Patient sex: M
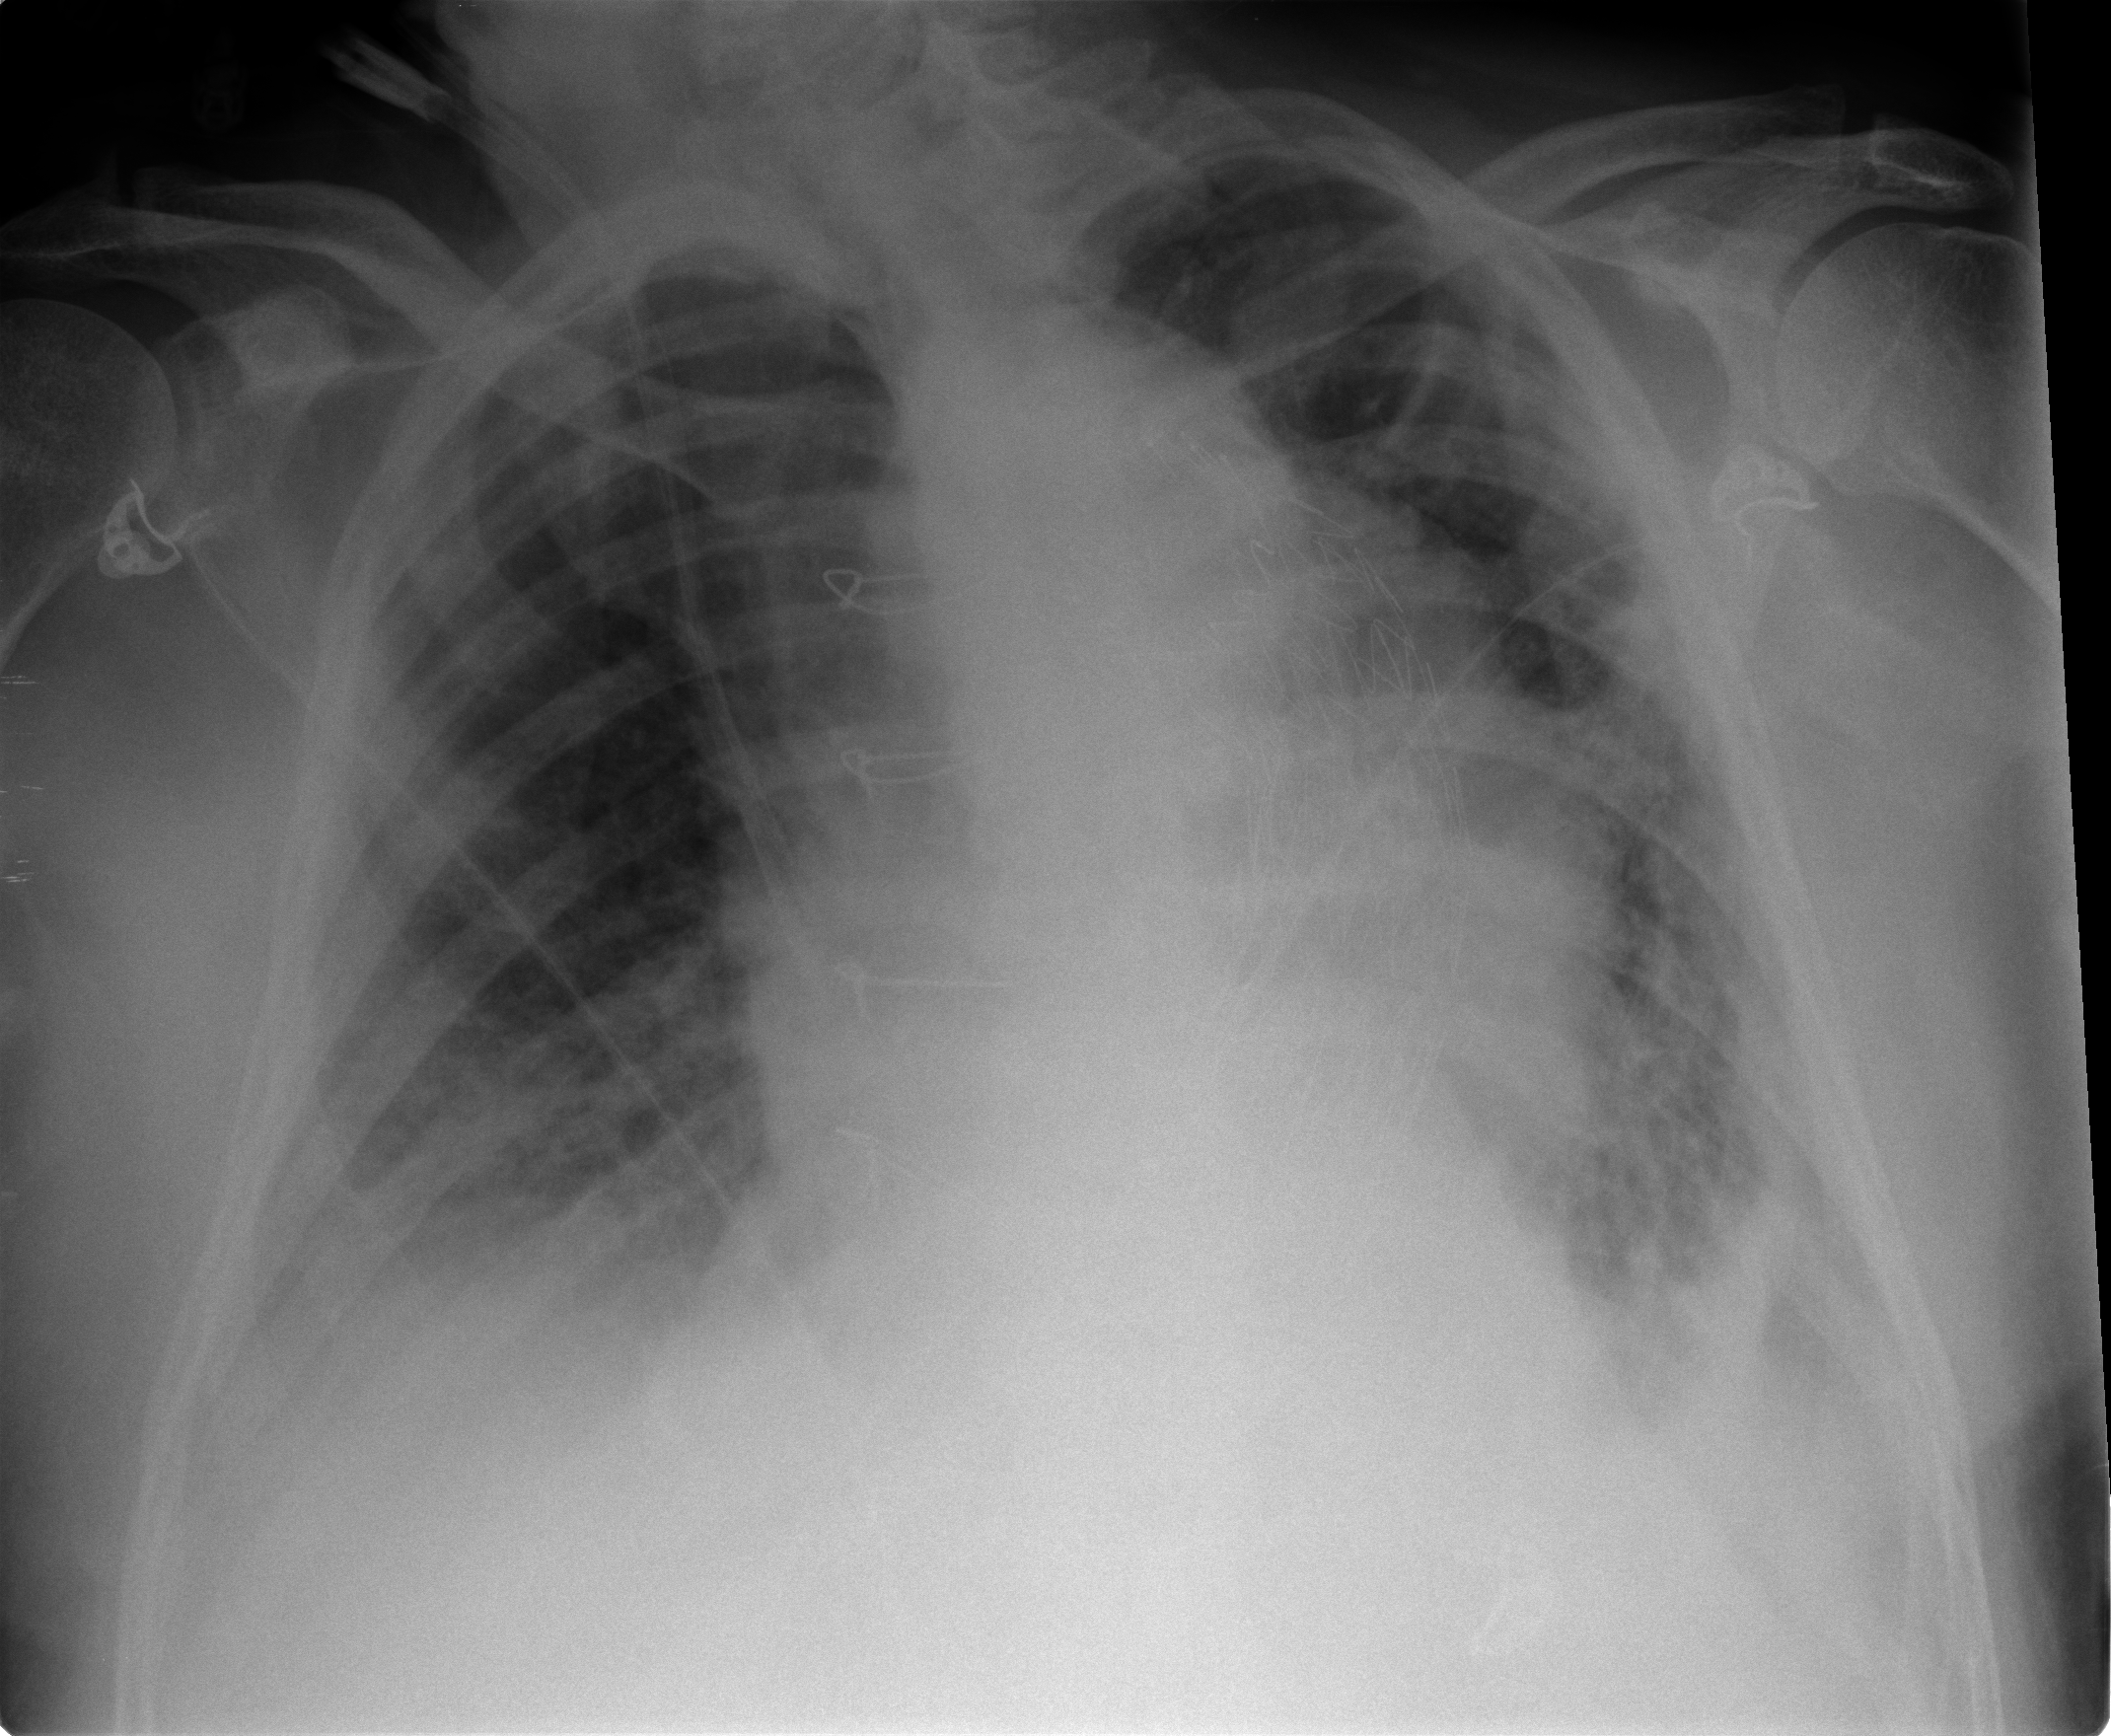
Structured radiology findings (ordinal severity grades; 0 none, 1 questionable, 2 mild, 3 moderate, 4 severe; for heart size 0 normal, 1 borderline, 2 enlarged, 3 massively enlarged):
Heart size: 2
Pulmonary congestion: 1
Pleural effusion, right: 2
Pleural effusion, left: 2
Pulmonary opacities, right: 2
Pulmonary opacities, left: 2
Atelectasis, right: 2
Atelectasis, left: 3